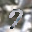
Label: 7